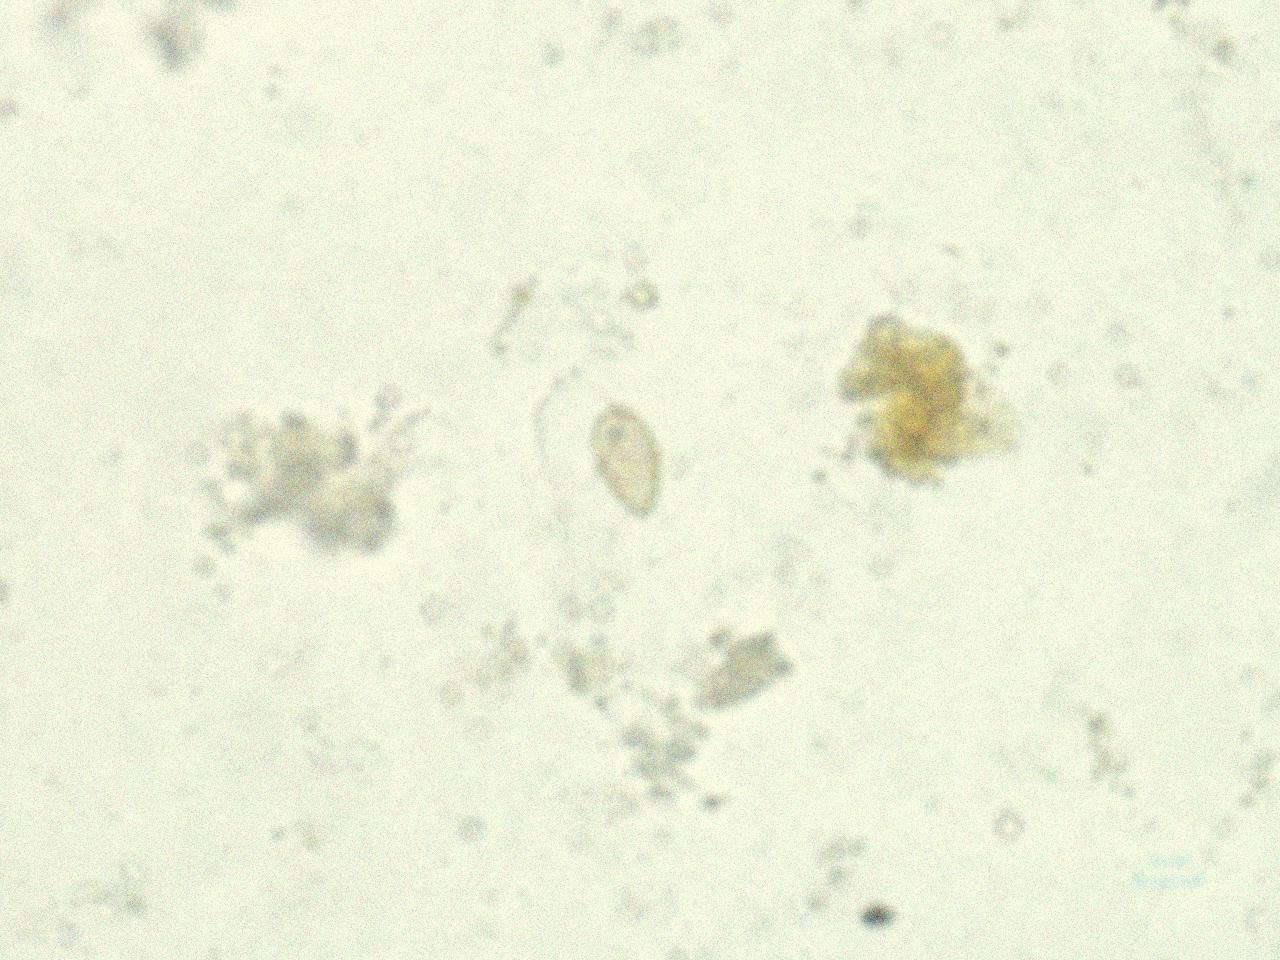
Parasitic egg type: Opisthorchis viverrine